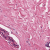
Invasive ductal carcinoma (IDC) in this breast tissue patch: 0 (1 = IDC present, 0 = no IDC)